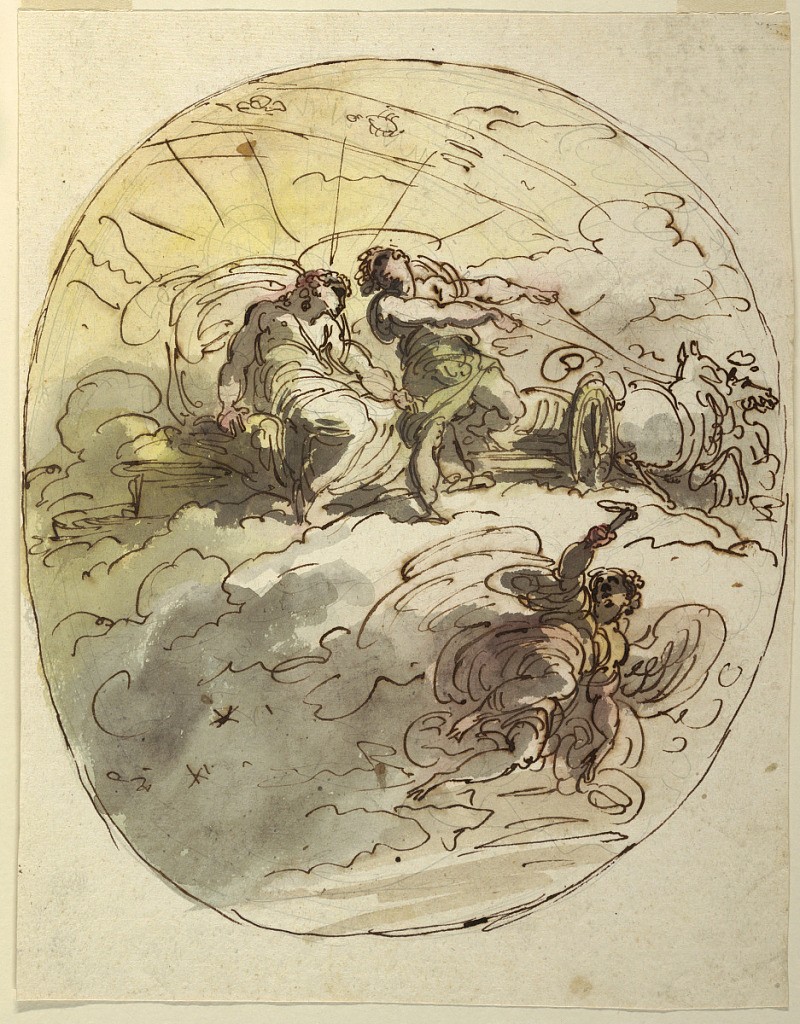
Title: Phaeton Bidding Apollo Farewell
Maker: Felice Giani, Italian, 1758–1823
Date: ca. 1810
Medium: Pen and brown ink, brush and colored washes over black chalk on textured paper
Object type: Drawing
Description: Phaeton holding reins and with left foot in chariot, turns backward to Apollo, seated to admonish him. Aurora flies below at right.